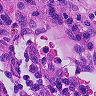
Metastatic tissue present: no